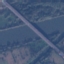
Land use / land cover: Highway